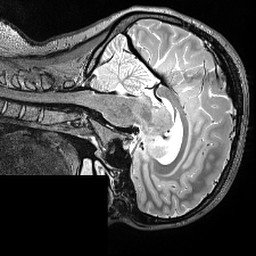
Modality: T2w
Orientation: sagittal
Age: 24
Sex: female